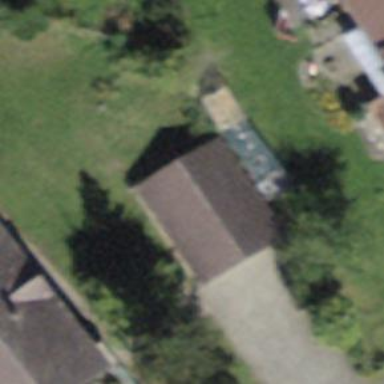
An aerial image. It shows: Garage building.